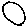
Label: circle